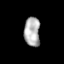
Tissue: skin
Cell type: Fibroblasts
Senescence score: 0.6784
Nuclear area (px): 455
Mean DAPI intensity: 176.771